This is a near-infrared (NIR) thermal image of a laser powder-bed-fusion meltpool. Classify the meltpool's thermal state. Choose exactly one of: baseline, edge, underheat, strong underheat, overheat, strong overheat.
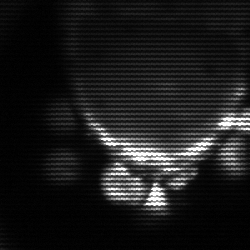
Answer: edge